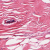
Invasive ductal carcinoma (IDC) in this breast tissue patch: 0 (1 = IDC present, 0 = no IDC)